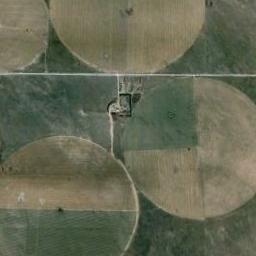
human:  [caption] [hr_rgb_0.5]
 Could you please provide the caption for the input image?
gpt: Round fields are separated by white lines .

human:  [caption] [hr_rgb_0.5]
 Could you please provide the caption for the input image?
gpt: Three green and tan circular fields .

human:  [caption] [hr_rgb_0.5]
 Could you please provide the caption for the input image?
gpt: Several khaki circular farmlands are on the ground and some roads go through these farmlands .

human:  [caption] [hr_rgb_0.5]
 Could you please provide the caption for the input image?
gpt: Some bare circle farmland are in the light green land .

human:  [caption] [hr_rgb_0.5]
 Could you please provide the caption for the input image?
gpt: There are several circular farmlands of the same size .